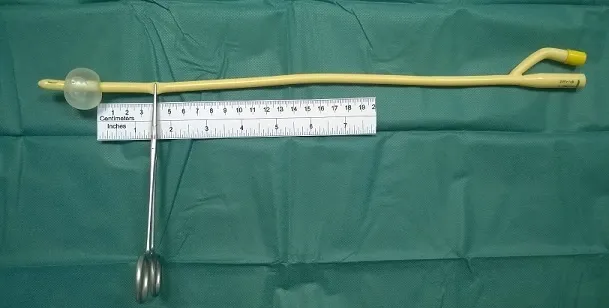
Technique tested in a model latex foley catheter. The catheter is clamped with a Kelly forceps approximately 4 cm to the end of the non-deflated balloon and the insufflation valve is positioned upwards.
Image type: radiology (x_ray)